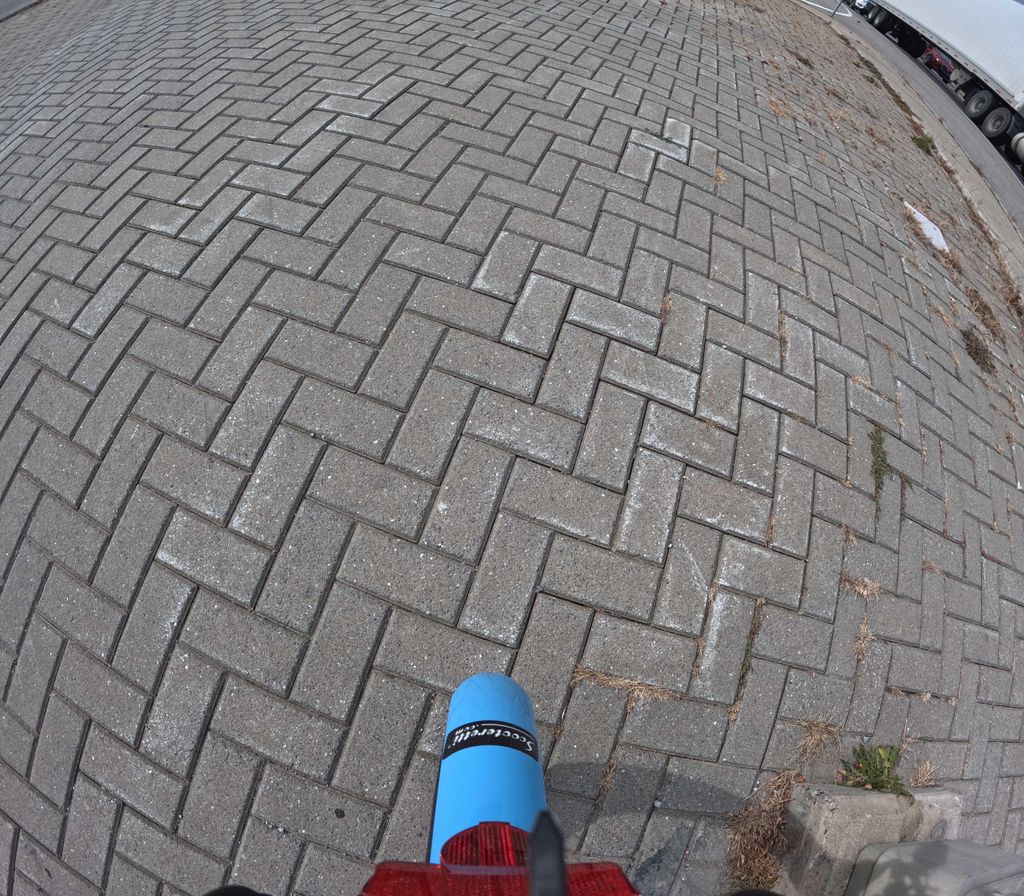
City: ottawa-gatineau